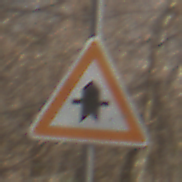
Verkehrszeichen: Vorfahrt
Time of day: MorningAfternoon
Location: Outdoor (Nature)
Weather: Clear
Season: Winter
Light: Natural